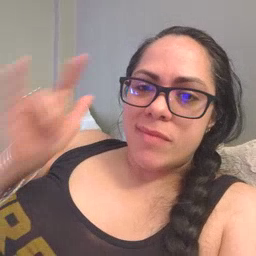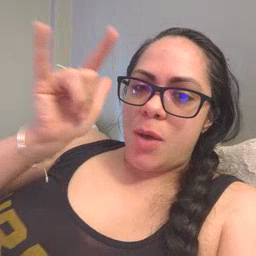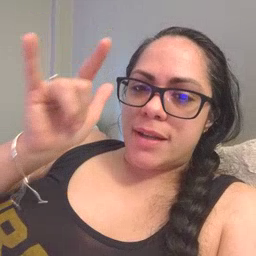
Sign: airplane